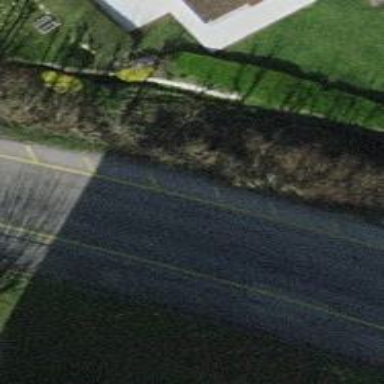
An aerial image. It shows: Asphalt sidewalk.